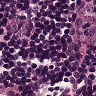
Metastatic tissue present: no